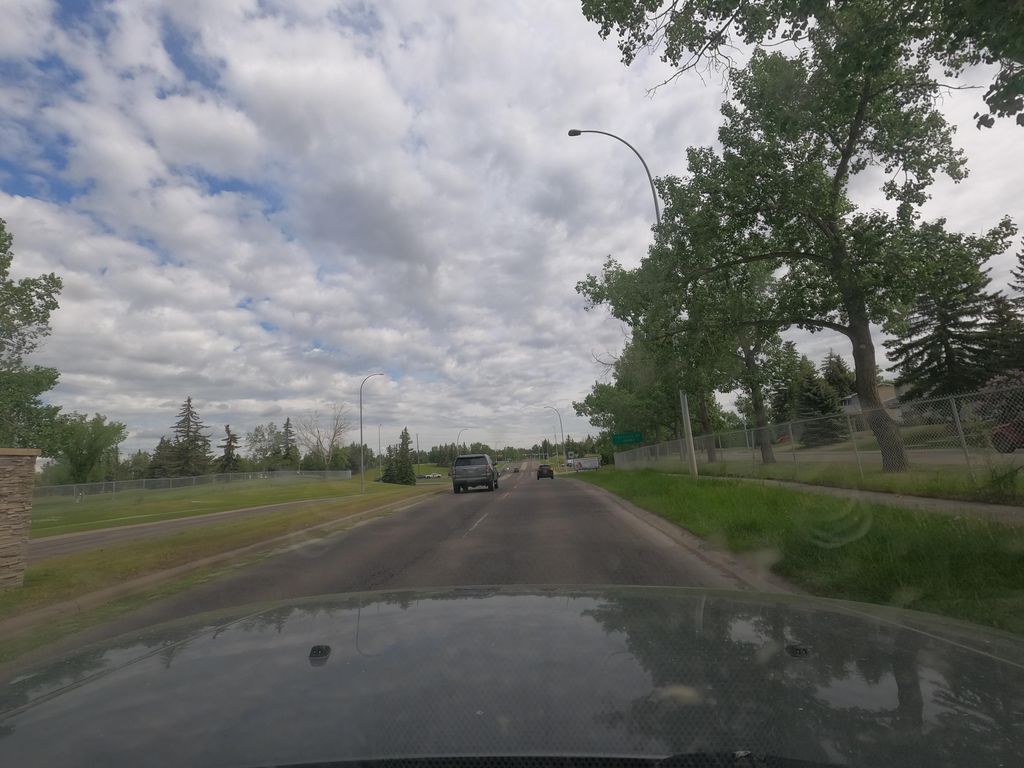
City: calgary